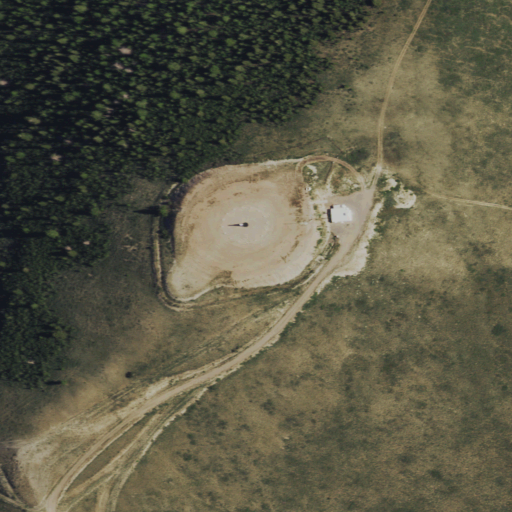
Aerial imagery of mountain in Nevada named Mount Wilson containing evergreen forest, shrub, and medium intensity development